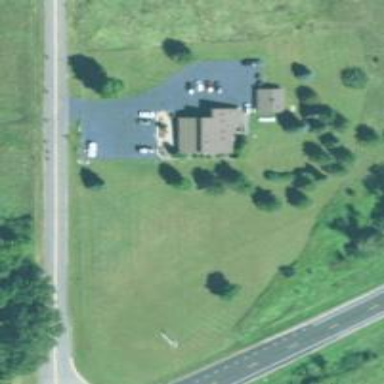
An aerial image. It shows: Veterinary facility.